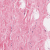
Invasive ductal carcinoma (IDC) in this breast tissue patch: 0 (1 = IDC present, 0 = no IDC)